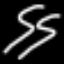
Label: squiggle